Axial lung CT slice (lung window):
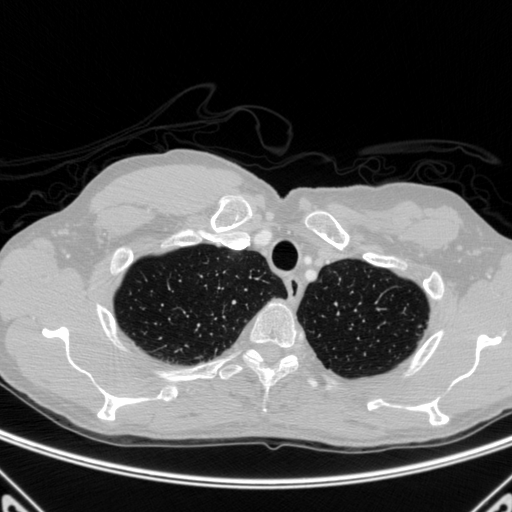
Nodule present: no